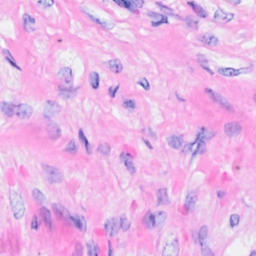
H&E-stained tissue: Breast